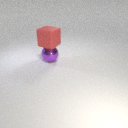
large purple metal sphere below large red rubber cube